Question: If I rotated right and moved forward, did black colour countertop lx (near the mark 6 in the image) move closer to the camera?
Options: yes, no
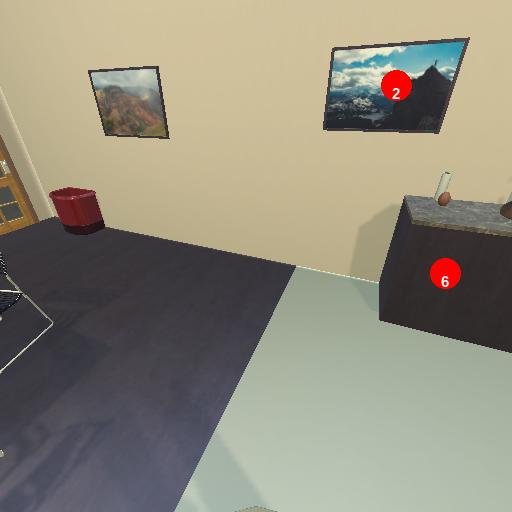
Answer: yes